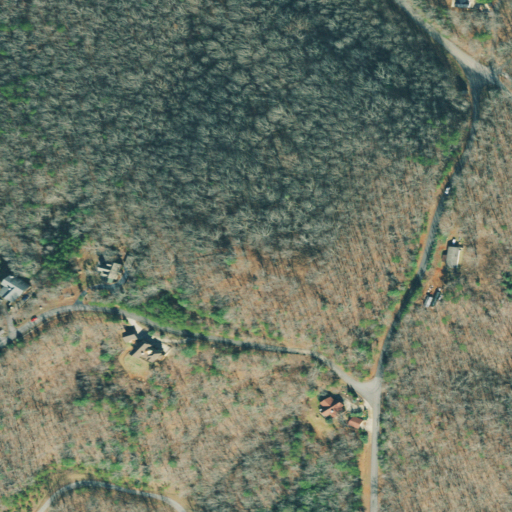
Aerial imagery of mountain in Georgia named Hughes Mountain containing deciduous forest, open development, shrub, low intensity development, and medium intensity development